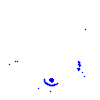
Particle: kaon